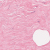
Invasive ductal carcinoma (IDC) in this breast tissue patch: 0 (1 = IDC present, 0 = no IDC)